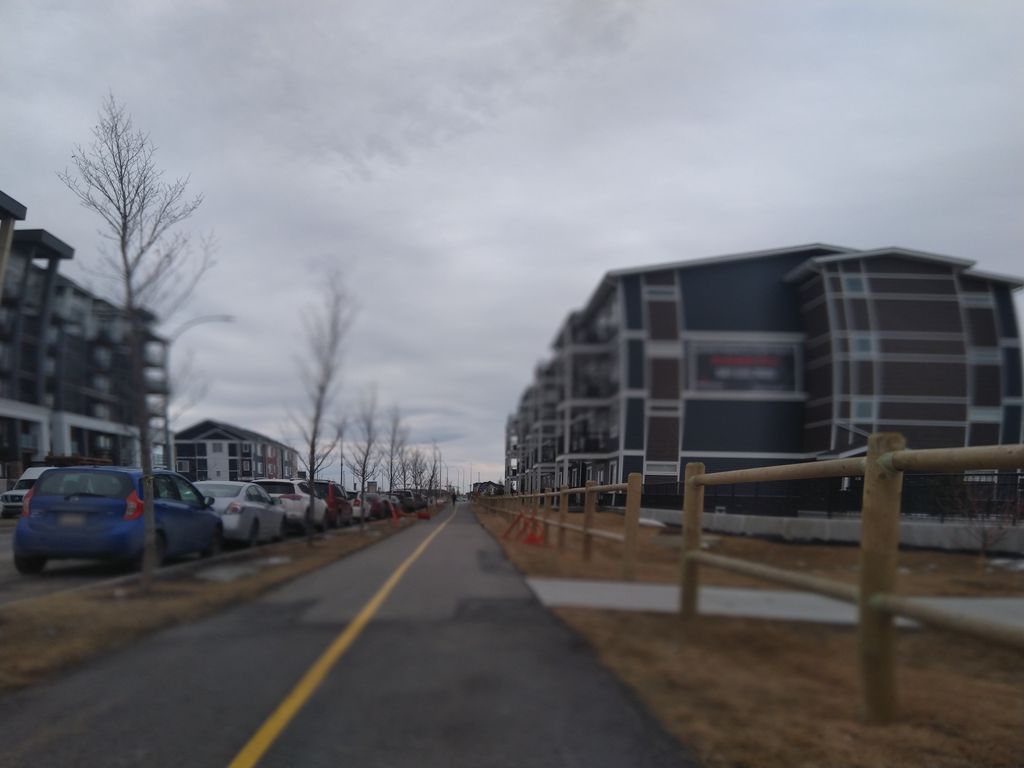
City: calgary